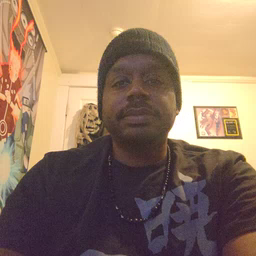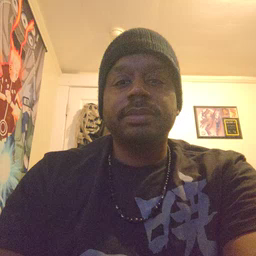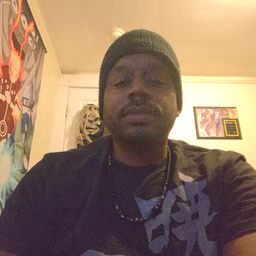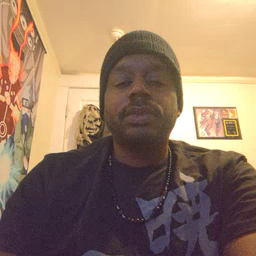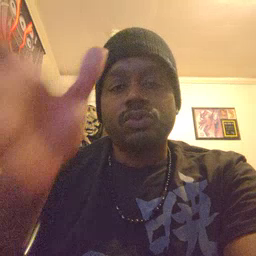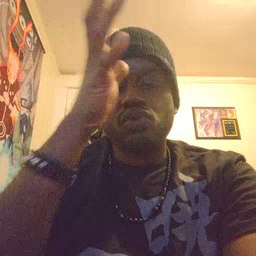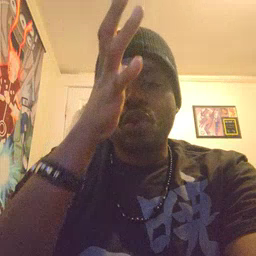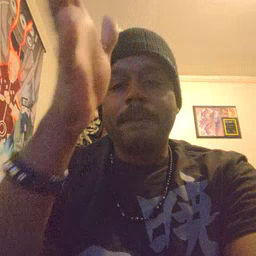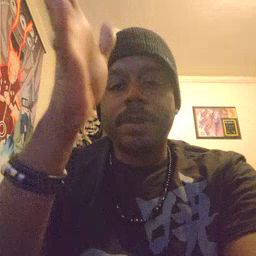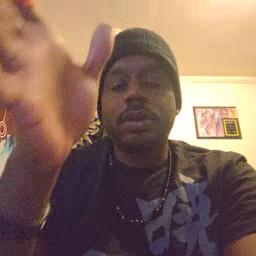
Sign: grandpa